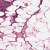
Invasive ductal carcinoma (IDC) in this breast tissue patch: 0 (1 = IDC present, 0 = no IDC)